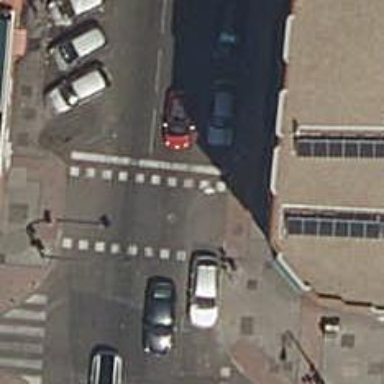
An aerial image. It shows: Crossing with traffic signals.